Field crop: maize
Growth stage: 2
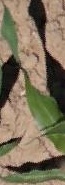
Species: maize